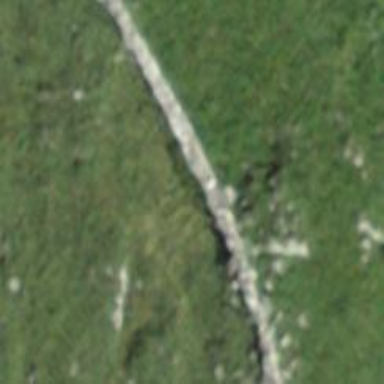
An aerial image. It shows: Wall barrier.